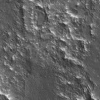
Atmospheric dust classification: not_dusty